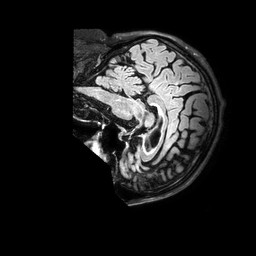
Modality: FLAIR
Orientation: sagittal
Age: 82
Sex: male
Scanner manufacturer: philips
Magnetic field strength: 3 T
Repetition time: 4.8 s
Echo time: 0.2795 s